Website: apple
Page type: account-selection
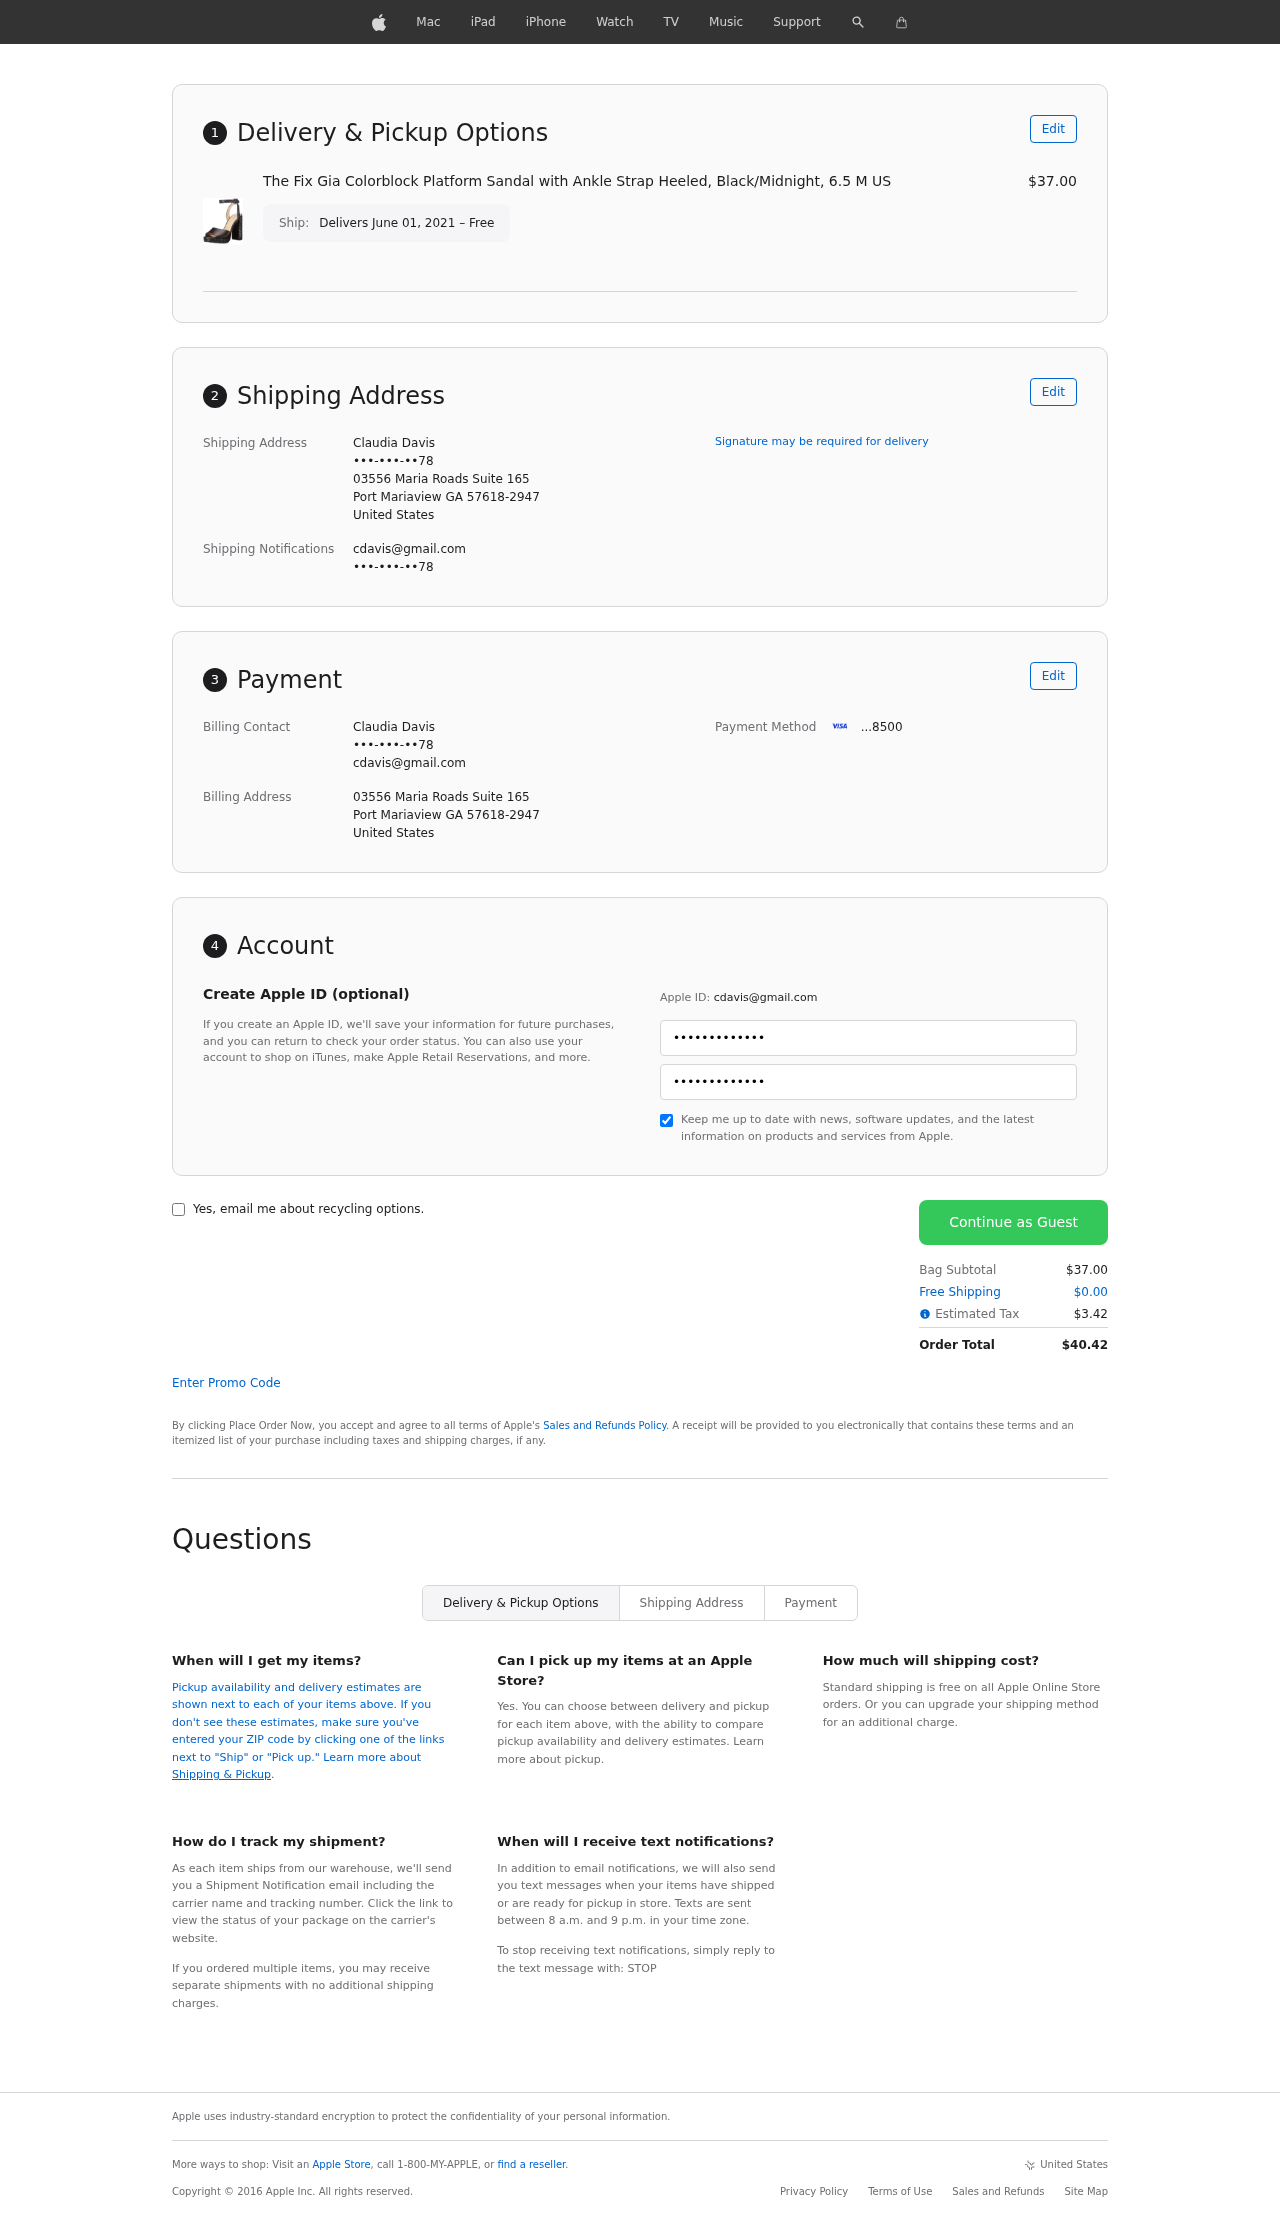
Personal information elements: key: PII_CARD_LAST4
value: ...8500
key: PII_CITY
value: Port Mariaview
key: PII_COUNTRY
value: United States
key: PII_EMAIL
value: cdavis@gmail.com
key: PII_FULLNAME
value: Claudia Davis
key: PII_PHONE
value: •••-•••-••78
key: PII_POSTCODE_FULL
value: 57618-2947
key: PII_POSTCODE_FULL
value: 57618
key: PII_STATE_ABBR
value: GA
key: PII_STREET
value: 03556 Maria Roads Suite 165
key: PII_PHONE2
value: •••-•••-••78
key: PII_FIRSTNAME
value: Claudia
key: PII_LASTNAME
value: Davis
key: PII_FULLNAME2
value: Claudia Davis
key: PII_FULLNAME3
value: Claudia Davis
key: PII_FIRSTNAME2
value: Claudia
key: PII_FIRSTNAME3
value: Claudia
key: PII_LASTNAME2
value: Davis
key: PII_LASTNAME3
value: Davis
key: PII_FIRSTNAME_DERIVED
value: Claudia
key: PII_LASTNAME_DERIVED
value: Davis
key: PII_FULLNAME_DERIVED
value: Claudia Davis
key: PII_NAME_FULL_DERIVED
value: Claudia Davis
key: PII_PHONE3
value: •••-•••-••78
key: PII_EMAIL2
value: cdavis@gmail.com
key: PII_EMAIL3
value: cdavis@gmail.com
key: PII_STREET2
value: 03556 Maria Roads Suite 165
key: PII_POSTCODE
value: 57618
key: PII_POSTCODE_EXT
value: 2947
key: PII_POSTCODE_NUMERIC
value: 57618
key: PII_POSTCODE_EXT_NUMERIC
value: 2947
Product elements: key: PRODUCT1_NAME
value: The Fix Gia Colorblock Platform Sandal with Ankle Strap Heeled, Black/Midnight, 6.5 M US
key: PRODUCT1_PRICE
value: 37
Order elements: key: ORDER_DELIVERY_DATE
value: Delivers June 01, 2021 – Free
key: ORDER_SUBTOTAL
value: $37.00
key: ORDER_SHIPPING_COST
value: $0.00
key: ORDER_TAX
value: $3.42
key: ORDER_TOTAL
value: $40.42